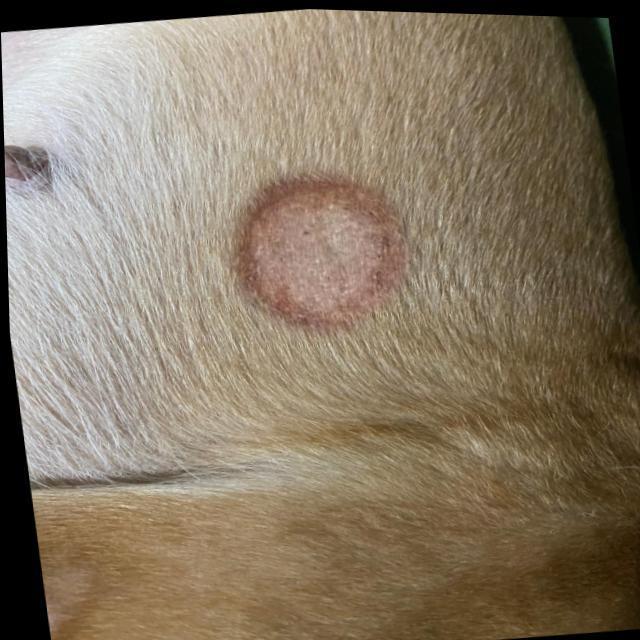
Canine ringworm (Dermatophytosis) — fungal infection caused by Microsporum or Trichophyton. Presents with circular alopecia, scaling, crusting, and broken hairs.